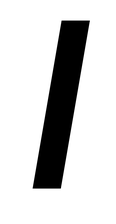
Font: Roboto-Italic_SemiBold_Italic